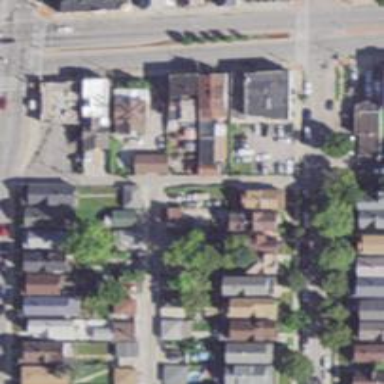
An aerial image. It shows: Neighborhood.